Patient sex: F
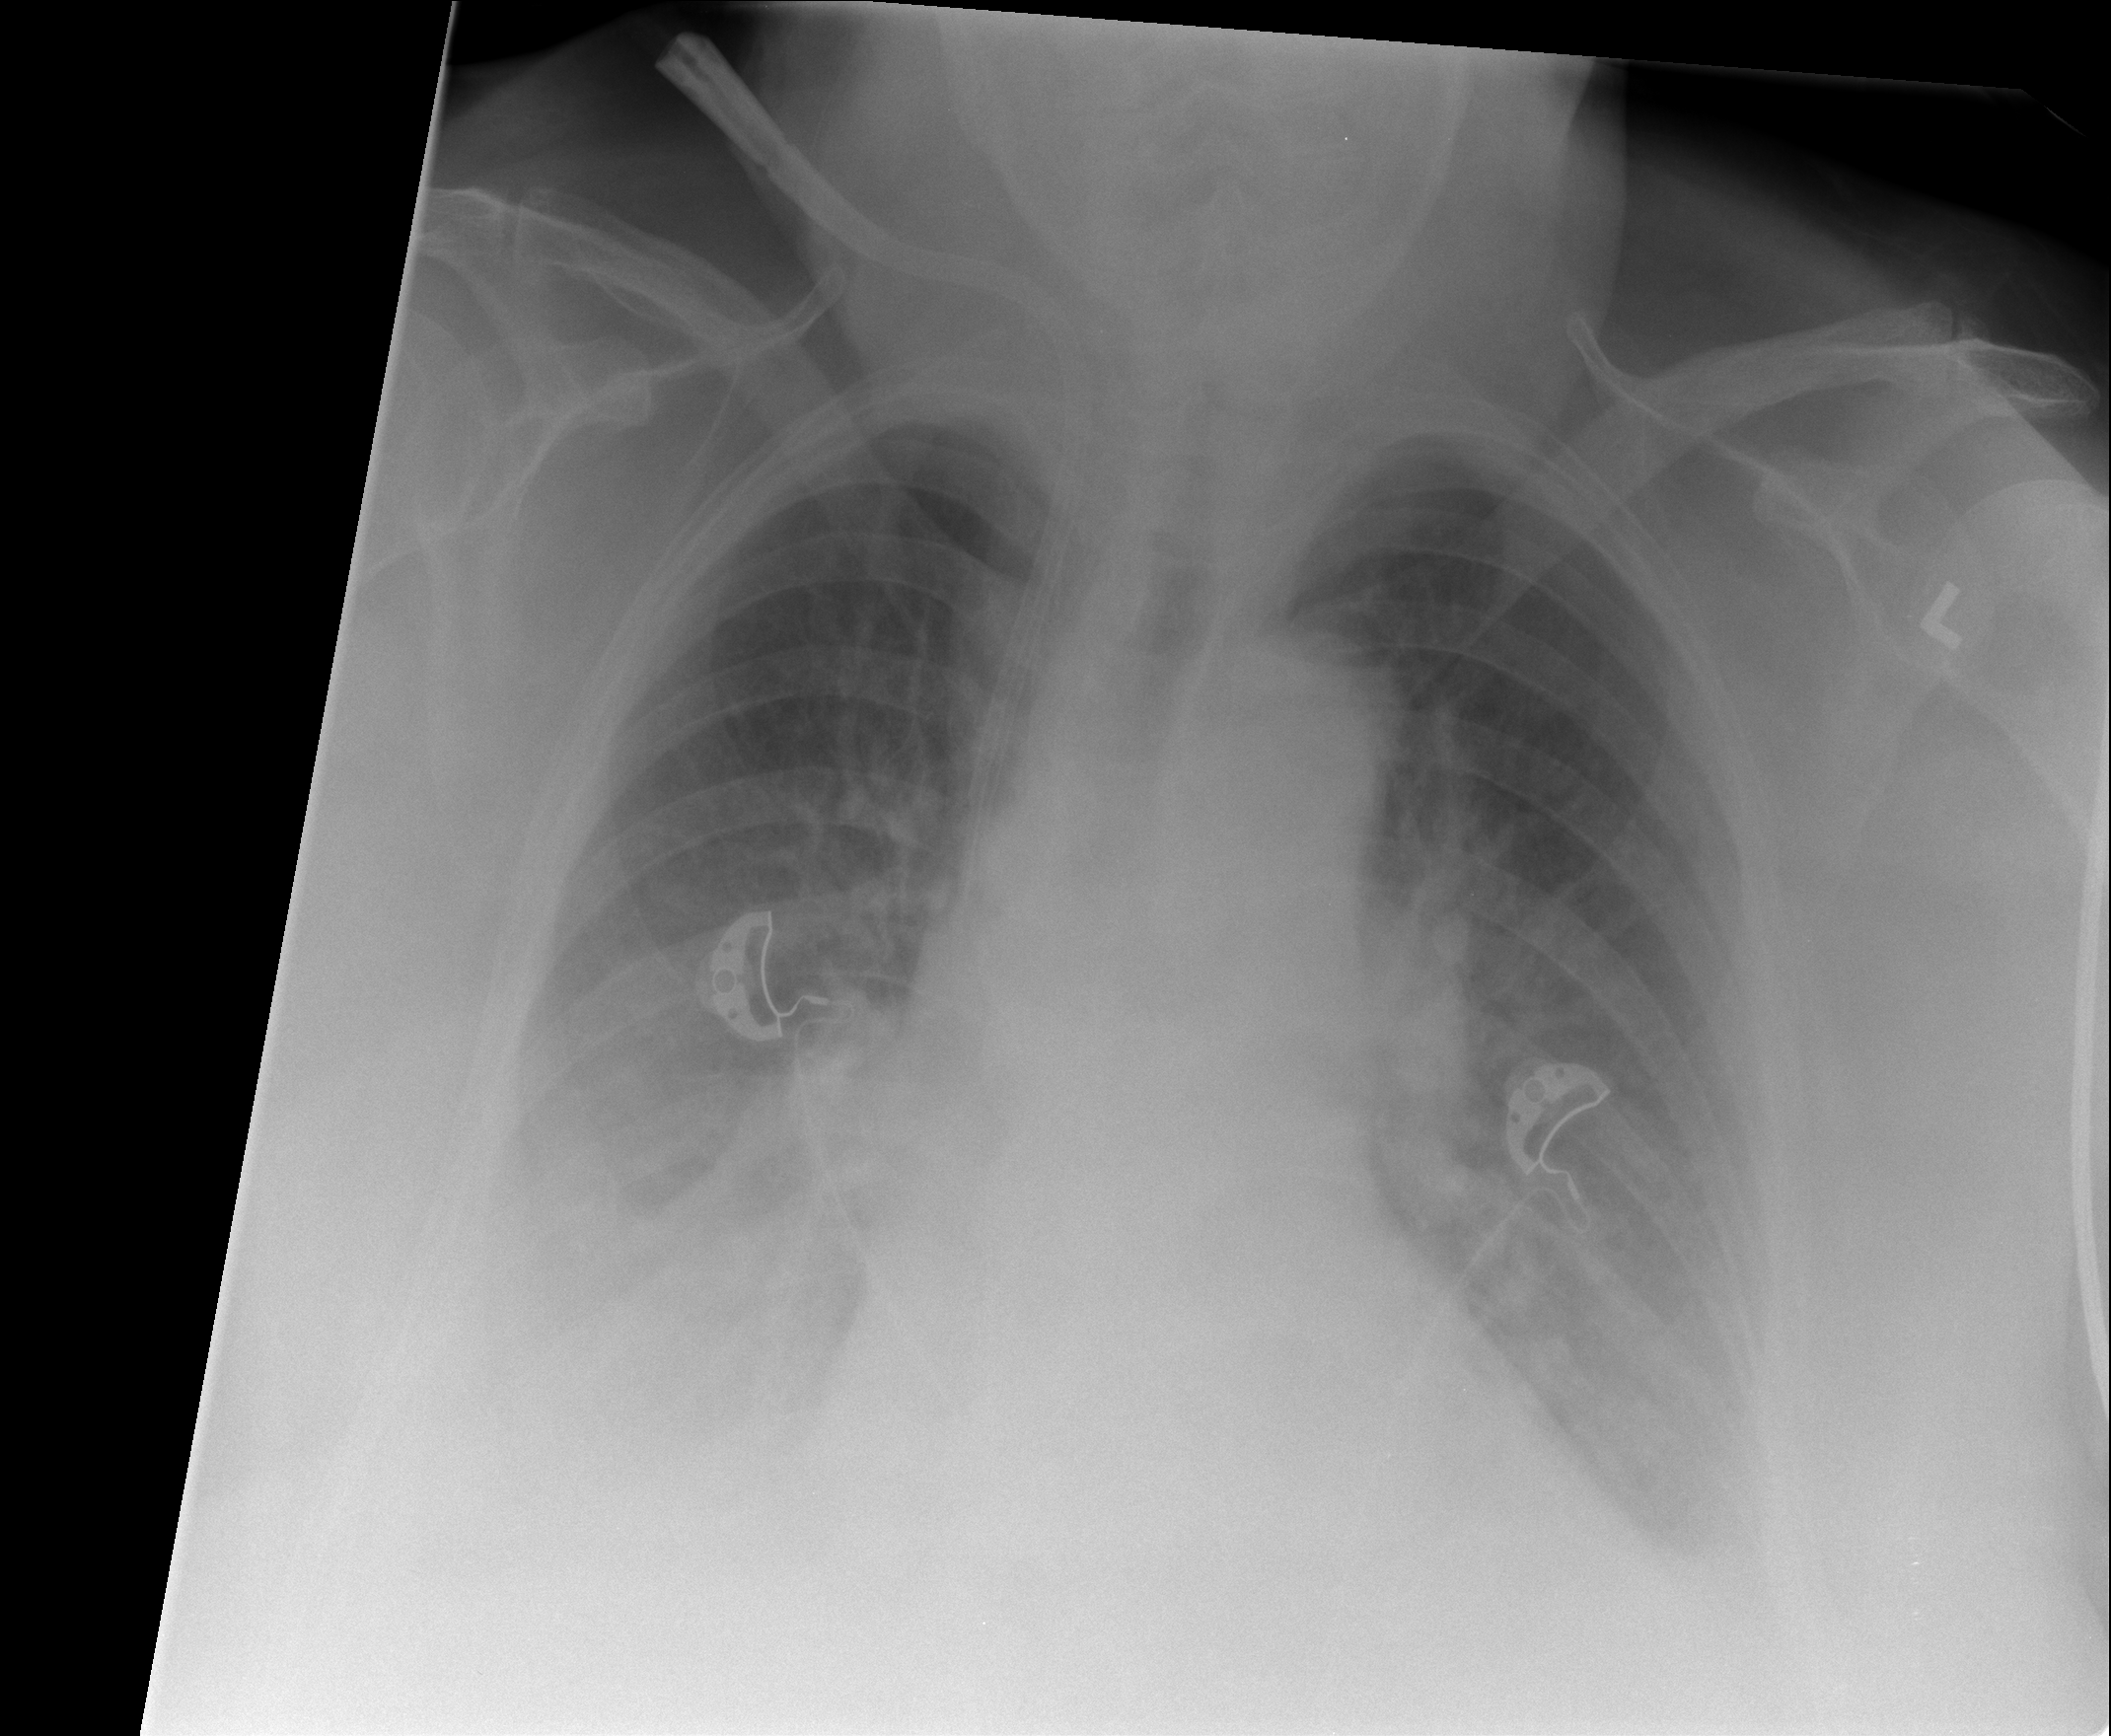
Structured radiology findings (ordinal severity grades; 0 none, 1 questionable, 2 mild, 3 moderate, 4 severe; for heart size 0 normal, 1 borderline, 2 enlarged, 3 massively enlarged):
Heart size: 2
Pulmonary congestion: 2
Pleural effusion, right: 2
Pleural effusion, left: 2
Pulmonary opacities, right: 1
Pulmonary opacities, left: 0
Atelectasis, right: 2
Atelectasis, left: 2